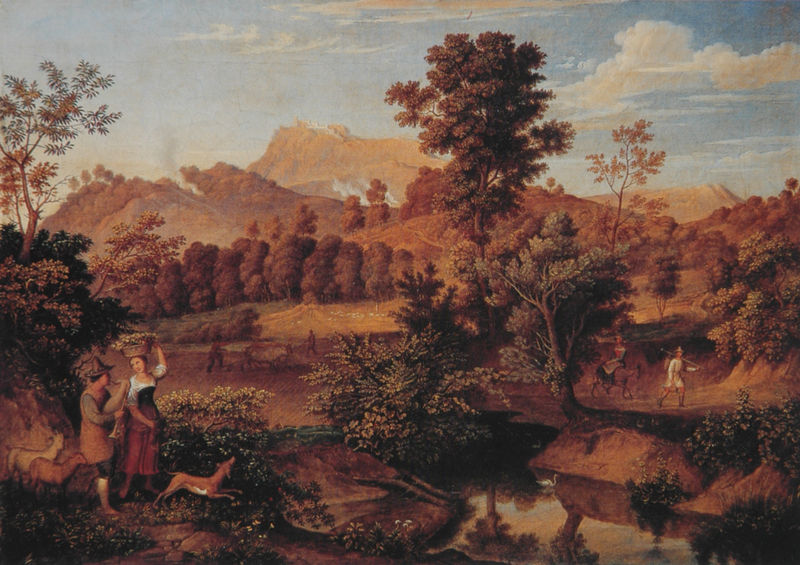
Titel: Landschaft bei Paliano
Künstler: Joseph Anton Koch
Standort: Wien
Institution: Österreichische Galerie im Belvedere
Schlagwörter: baum, berg, blau, blätter, dunkel, felsen, gemälde, himmel, kopf, laub, mann, schatten, vogel, wasser, weiß, wolken, bäume, fluss, frauen, grün, landschaft, menschen, mädchen, see, teich, äste, abend, blumen, braun, frau, hell, hut, kleid, licht, männer, gras, hund, hunde, obst, rot, tier, tiere, weg, wiese, wolke, gespräch, malerei, rock, mensch, stein, steine, tragen, öl, bach, erde, feld, felder, ferne, hügel, natur, spiegelung, busch, büsche, gebüsch, gehen, gewässer, rauch, sträucher, wiesen, kind, paar, wald, bauern, esel, kinder, pferd, reiter, weiher, früchte, deutschland, schürze, sommer, ente, schwan, italien, zwei, acker, ernte, körbe, sammeln, berge, fels, gebirge, landschaftsmalerei, herbst, ausflug, hügellandschaft, idylle, figuren, ölgemälde, querformat, korb, junge, still, bauer, flucht, lamm, rinder, schaf, burg, rechteck, wurzel, schwimmen, mensche, reh, jesus, lanschaft, wanderer, krieger, landwirtschaft, beere, dudelsack, maria, waldmüller, schafe, ochse, ochsen, pflug, hirte, hirten, schäfer, ziege, abenddämmerung, brueghel, josef, ziegen, bäurin, pastorale, pastoral, frühe neuzeit, ideallandschaft, ideale landschaft, flucht nach ägypten, speziergang, landschafe, bergh, bäuerliches idyll, ssee, kporb, 1730, aussaht, die erntehelfer kehren heim